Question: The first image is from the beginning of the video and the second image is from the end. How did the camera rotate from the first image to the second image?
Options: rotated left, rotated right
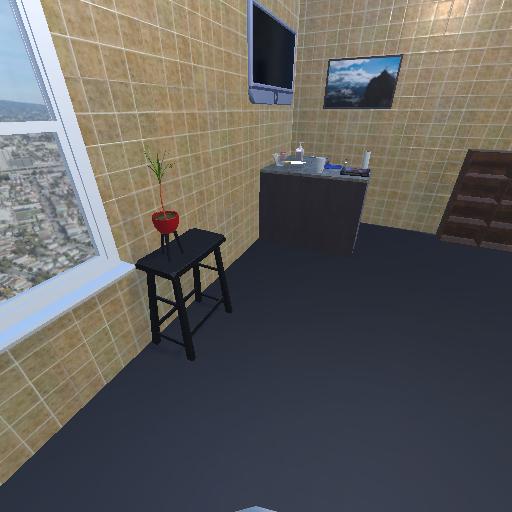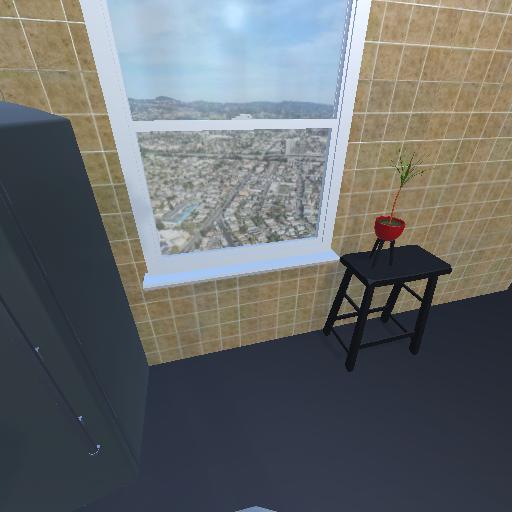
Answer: rotated left